Question: I have a data frame of the following type:

I need to create a separate column that would include the last variables from each row starting with the column 'V9', i.e. '15:32', '13:44', '16:37', '15:31', 'NULL', 'NULL', '16:10', '16:22' etc. If it is easier, I can live with removing the empty rows (in this case 5 and 6).
I tried a combination of 'which.max', 'length' and 'apply', but the output did not make sense. So I have no idea what to do next. Thanks for help.
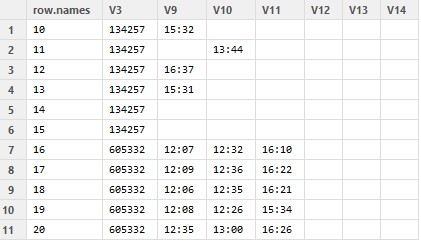
Answer: We could use 'max.col'. Subset the columns 'V9' to 'V11'. Then, use 'max.col' to get the column index of elements that are not blank. In case of 'ties', there is an optional argument in 'max.col' i.e. 'ties.method' to specify either 'first', 'last' or 'random'. The default option is 'random'. Here, I am using 'last' as the option. Then we 'cbind' with the sequence of 'row' to create 'row/column' index and extract the values from 'dfN'.
'''
dfN <- df1[paste0('V', 9:11)]
new <- dfN[cbind(1:nrow(dfN),max.col(dfN!='', 'last'))]
new
#[1] "15:32" "13:44" "16:37" "15:31" "" "" "16:10" "16:22" "16:21"
#[10] "15:34" "16:26"
cbind(dfN, new)
# V9 V10 V11 new
#1 15:32 15:32
#2 13:44 13:44
#3 16:37 16:37
#4 15:31 15:31
#5
#6
#7 12:07 12:32 16:10 16:10
#8 12:09 12:36 16:22 16:22
#9 12:06 12:35 16:21 16:21
#10 12:08 12:26 15:34 15:34
#11 12:35 13:00 16:26 16:26
'''
Or we can use 'apply'
'''
apply(dfN, 1, function(x) if(any(x!='')) tail(x[x!=''],1) else '')
#[1] "15:32" "13:44" "16:37" "15:31" "" "" "16:10" "16:22" "16:21"
#[10] "15:34" "16:26"
'''